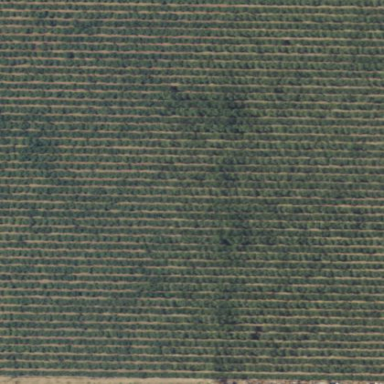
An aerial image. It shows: Orchard area used for field cropland.